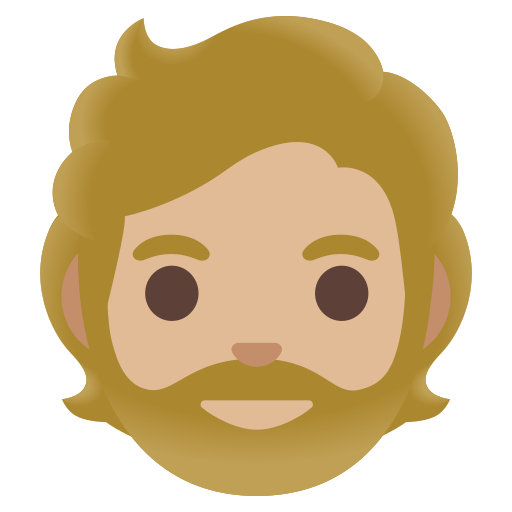
Emoji: 🧔🏼